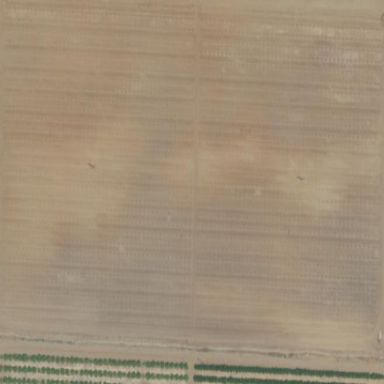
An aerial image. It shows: Orange orchard with rows of vibrant orange trees.